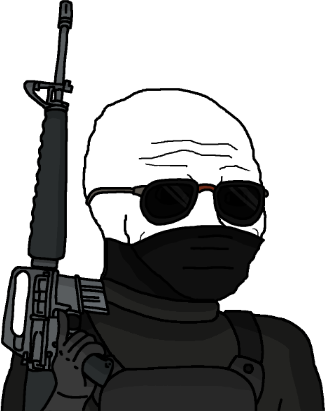
Label: 5_Oomer